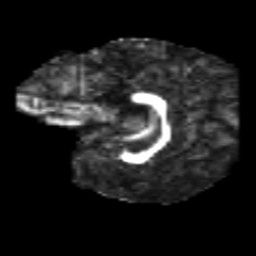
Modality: FA
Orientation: sagittal
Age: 6
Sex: female
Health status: healthy